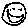
Label: smiley face